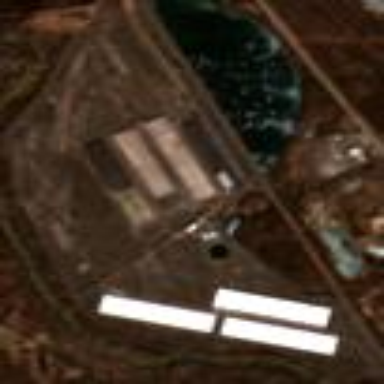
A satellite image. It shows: Industrial area.